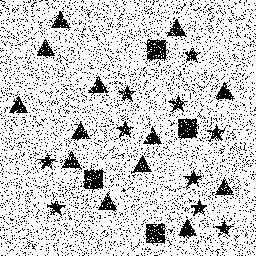
Squares: 4
Triangles: 13
Stars: 10
Total shapes: 27